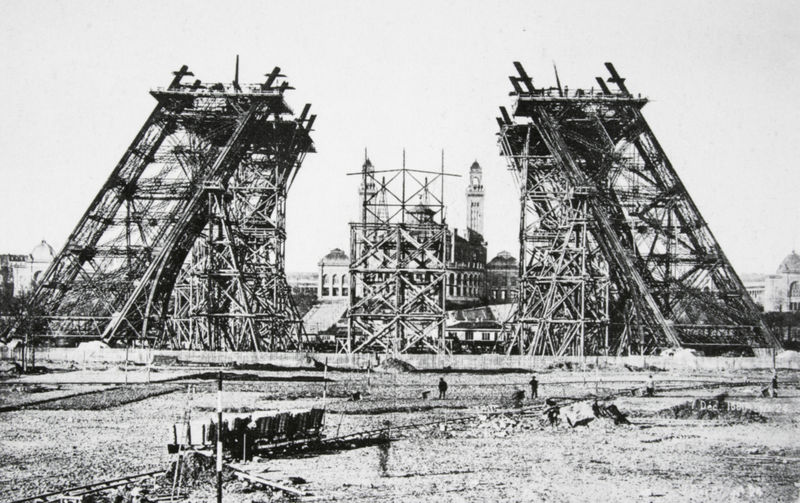
Titel: Der Eiffelturm im Bau, historische Aufnahme
Künstler: Gustave Eiffel
Standort: Paris
Institution: Eiffelturm
Schlagwörter: himmel, mann, menschen, stadt, frankreich, grau, holz, jahrhundertwende, männer, paris, schwarz, weiss, gebäude, weg, zaun, architektur, häuser, brücke, kirche, turm, mauer, platz, arbeiter, eiffelturm, grube, wagen, metall, foto, fotografie, photographie, eisen, gerüst, türme, schwarz weiß, photo, hellgrau, konstruktion, diagonale, stange, stahl, weltausstellung, streben, geometrie, bau, bauten, bauwerk, aufbau, baustelle, werk, eisenträger, bauarbeiter, lore, gerüste, brückenbau, eiffel, eifelturm, marsfeld, eifelturmbau, eisenkonstuktion, beginn des projekts, 1889, gustav eiffel, baubeginn, erstellung, peilstange